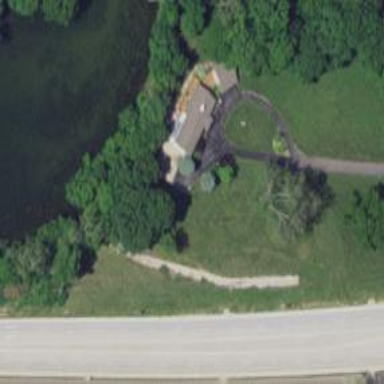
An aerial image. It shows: Driveway leading to service road.